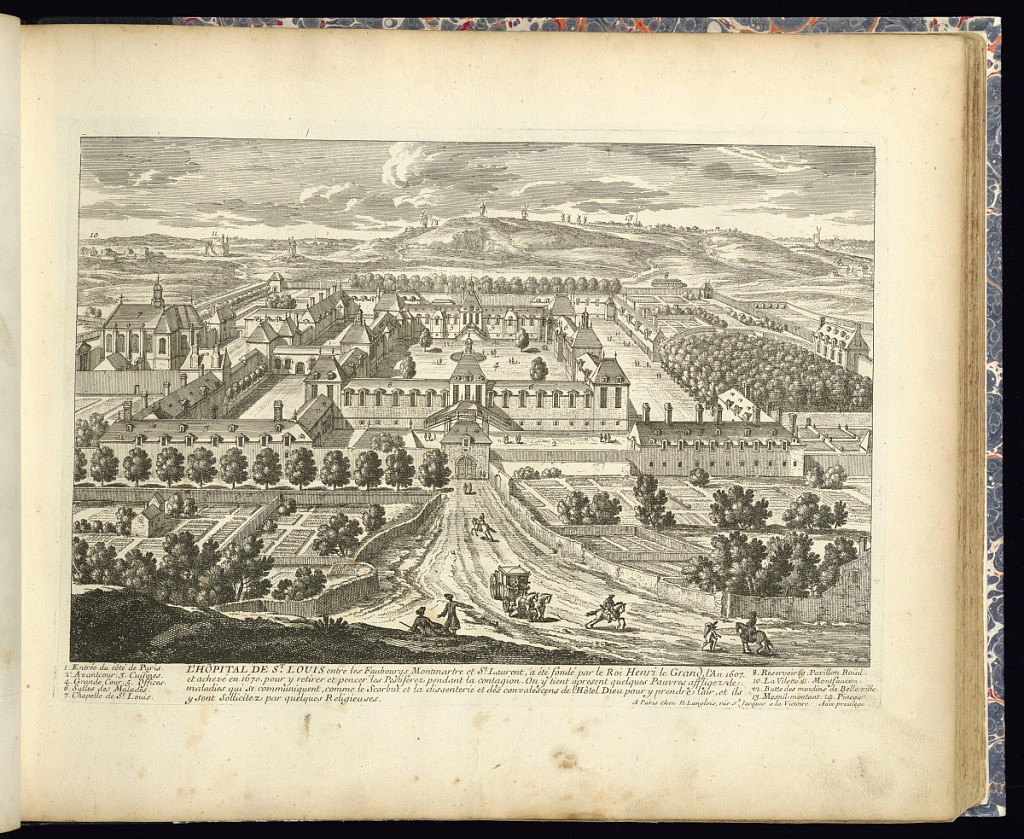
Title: L’HÔPITAL DE ST. LOUIS
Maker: Gabriel Perelle, French, 1604–1677
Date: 1670–1703
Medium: Etching on laid paper
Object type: Print
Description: Bird's-eye view of the Hôpital de St. Louis. A set of buildings, inner courtyard, surrounded by a wall with a road leading towards the entrance in the foreground. Small crops on either side of the road. Figures, horsemen, and a horse drawn carriage on the road and within the grounds. Details are numbered with a legend below. The plate is titled with a legend.